Question: So, I'm working on this project between my laptop and my desktop.
The project works on the laptop, but now having copied the updated source code onto the desktop, I have over 500 errors in the project, all of them are...
> The name does not exist in the current context
Here's one example...
'''
<%@ Page Title="" Language="C#" MasterPageFile="~/Members/Members.master" AutoEventWireup="true" CodeFile="Jobs.aspx.cs" Inherits="Members_Jobs" %>
<%@ Register Namespace="AjaxControlToolkit" Assembly="AjaxControlToolkit" TagPrefix="aj" %>
<asp:Content ID="Content1" ContentPlaceHolderID="head" runat="server">
</asp:Content>
<asp:Content ID="Content2" ContentPlaceHolderID="ContentPlaceHolder1" runat="server">
<asp:UpdatePanel runat="server" ID="upJobs">
<ContentTemplate>
<!-- page content goes here -->
</ContentTemplate>
</asp:UpdatePanel>
</asp:Content>
'''
'''
public partial class Members_Jobs : System.Web.UI.Page
{
protected void Page_Load(object sender, EventArgs e)
{
if (!IsPostBack)
{
loadJobs();
gvItems.Visible = false;
loadComplexes();
loadBusinesses();
loadSubcontractors();
loadInsurers();
pnlCallback.Visible = false;
pnlInsurer.Visible = false;
}
}
// more goes down here
}
'''
Here's a sample of the designer.cs file...
'''
namespace stman.Members {
public partial class Jobs {
/// <summary>
/// upJobs control.
/// </summary>
/// <remarks>
/// Auto-generated field.
/// To modify move field declaration from designer file to code-behind file.
/// </remarks>
protected global::System.Web.UI.UpdatePanel upJobs;
}
}
'''
I know this error means that the control being referenced generally doesn't exist or is not a part of the class that's referencing it, but as far as I can see, that isn't the case here.
Can anyone provide some insight?

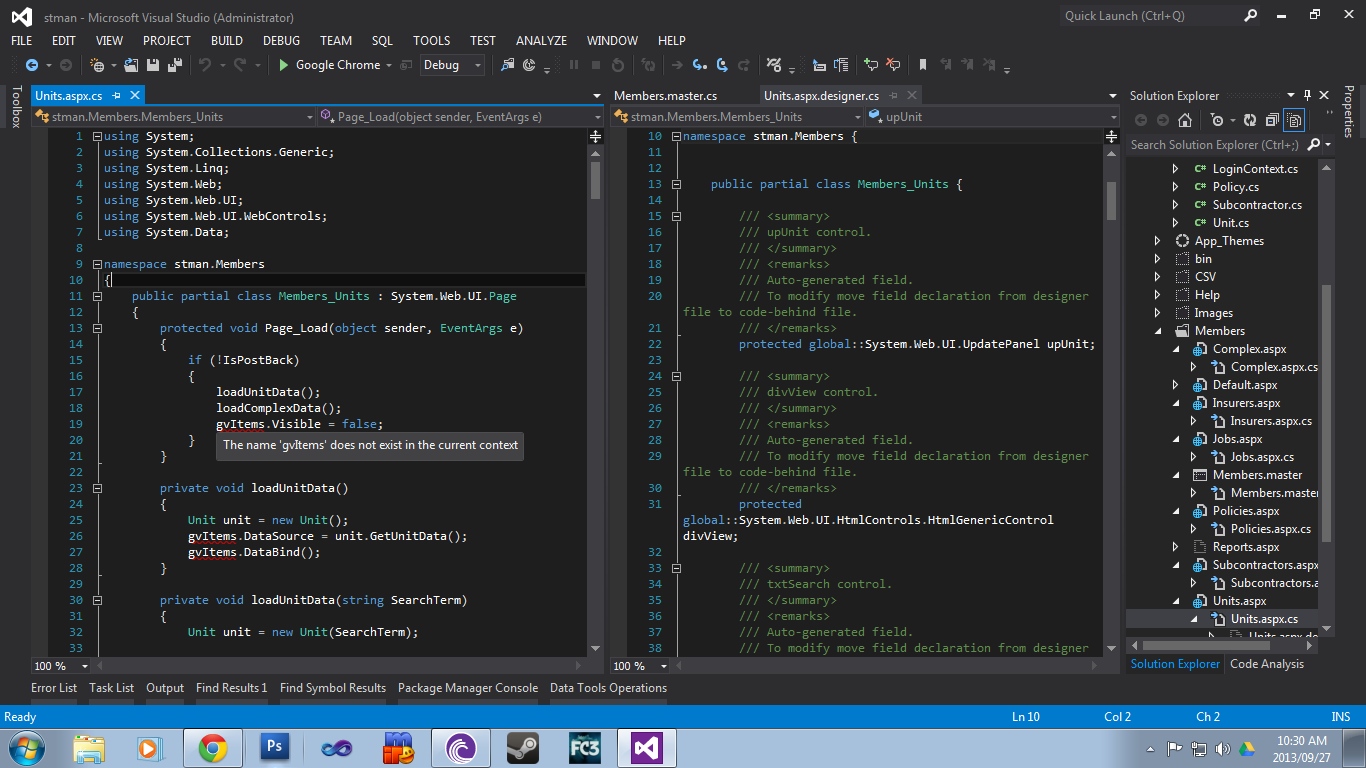
Answer: This is the phyiscal file -> 'CodeFile="Jobs.aspx.cs"'
This is the class which handles the events of the page -> 'Inherits="Members_Jobs"'
This is the class which manages the page events -> 'public partial class Members_Jobs : System.Web.UI.Page'
The other part of the class should be -> 'public partial class Members_Jobs' this is usually the designer file.
you dont need to have partial classes and could declare your controls all in 1 class and not have a designer file.
27/09/2013 11:37
if you are still having issues with this I would do as Bharadwaj suggested and delete the designer file. You can then right-click on the page, in the solution explorer, and there is an option, something like "Convert to Web Application", which will regenerate your designer file